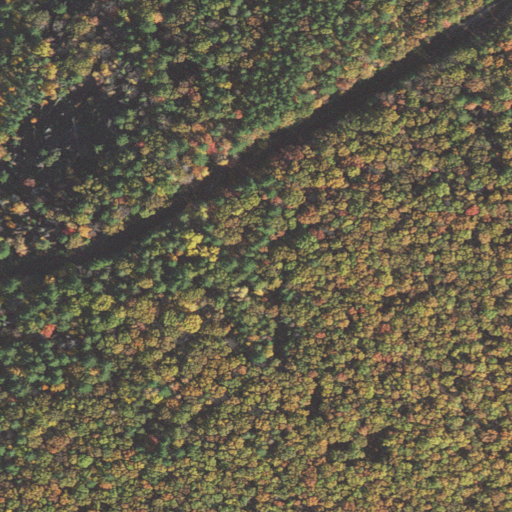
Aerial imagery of mountain in Massachusetts named Pratt Hill containing mixed forest, deciduous forest, evergreen forest, and open development